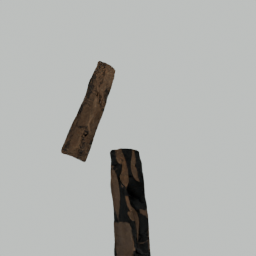
Label: nature